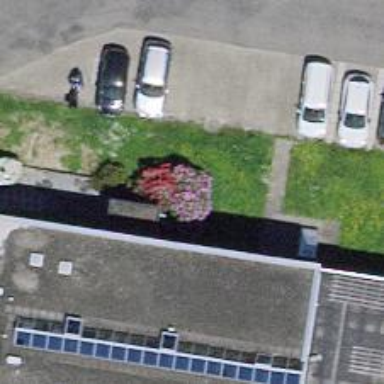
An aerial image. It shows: Shrub in its natural environment.